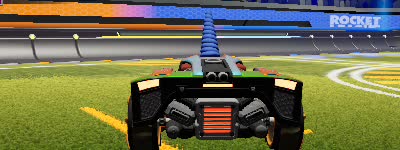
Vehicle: breakout